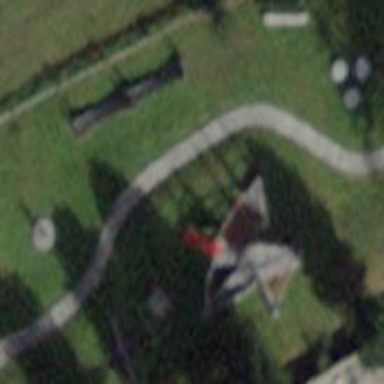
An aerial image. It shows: Playground area for leisure land.